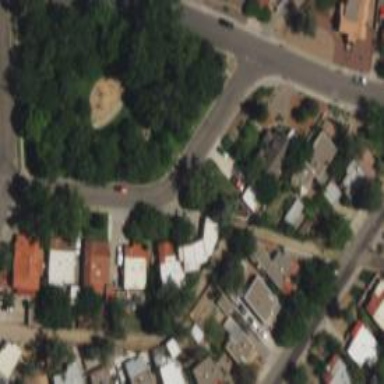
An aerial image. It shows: Alley classified as service road.